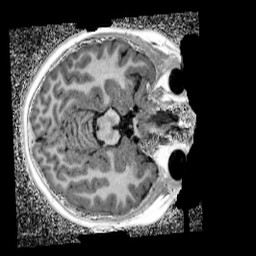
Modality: UNIT1_denoised
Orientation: axial
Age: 9
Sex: female
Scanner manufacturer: siemens
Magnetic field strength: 3 T
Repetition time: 4 s
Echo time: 0.00299 s